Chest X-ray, PA view. Patient: 53 years old, sex F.
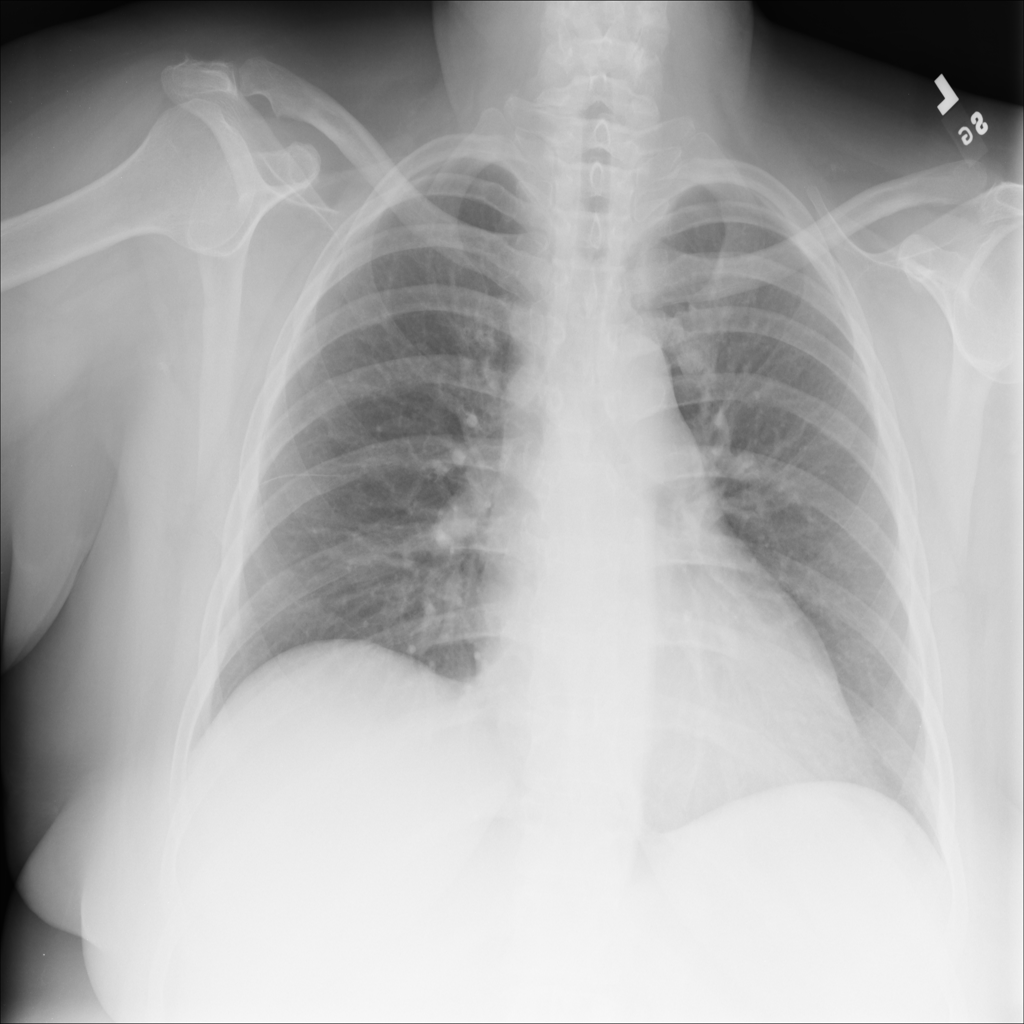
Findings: No Finding